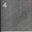
Piece: xx